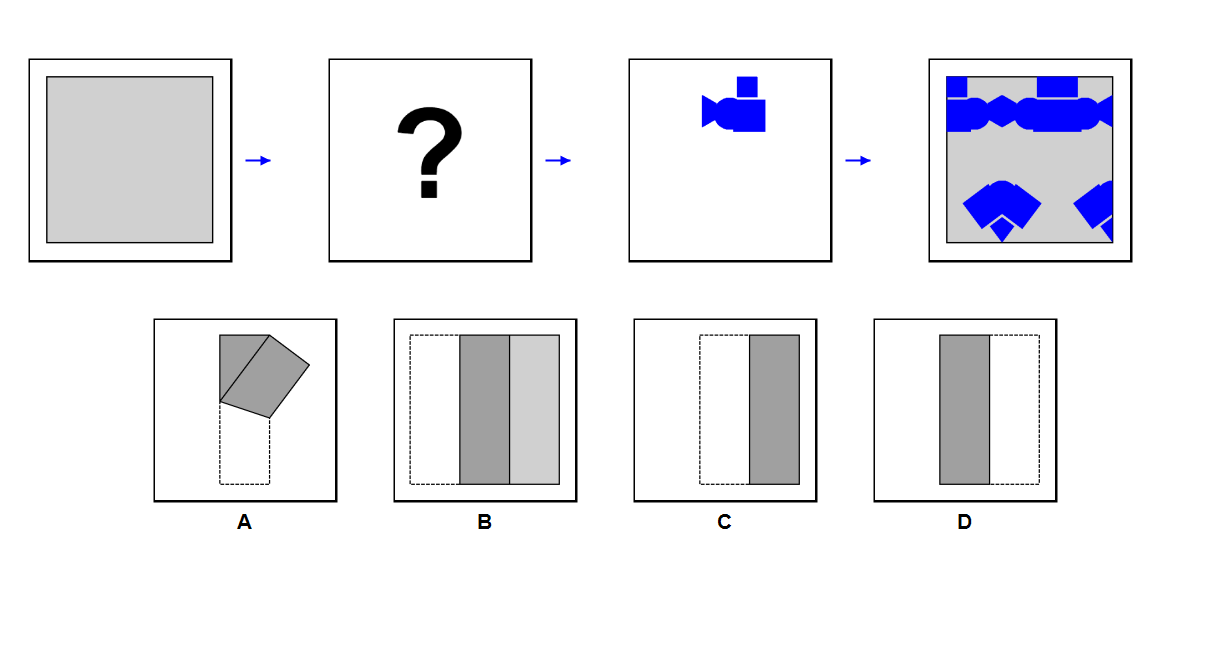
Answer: C